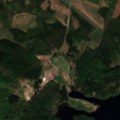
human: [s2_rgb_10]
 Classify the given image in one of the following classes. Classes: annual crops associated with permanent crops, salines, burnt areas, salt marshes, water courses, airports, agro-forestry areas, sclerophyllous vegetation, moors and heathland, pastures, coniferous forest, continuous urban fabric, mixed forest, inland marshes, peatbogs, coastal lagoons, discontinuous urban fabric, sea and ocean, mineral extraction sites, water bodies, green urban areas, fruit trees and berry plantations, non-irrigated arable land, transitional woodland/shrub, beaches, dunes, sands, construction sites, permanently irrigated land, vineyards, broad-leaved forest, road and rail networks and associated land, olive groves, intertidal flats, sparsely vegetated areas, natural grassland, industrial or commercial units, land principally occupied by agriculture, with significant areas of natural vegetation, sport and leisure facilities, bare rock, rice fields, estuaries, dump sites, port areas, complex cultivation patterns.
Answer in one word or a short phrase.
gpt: land principally occupied by agriculture, with significant areas of natural vegetation, coniferous forest, mixed forest, water bodies